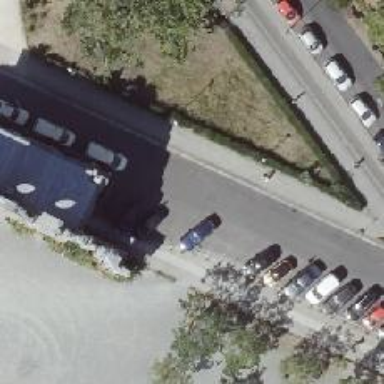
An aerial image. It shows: Residential road with asphalt surface. There are sidewalks on both sides and parking lane.